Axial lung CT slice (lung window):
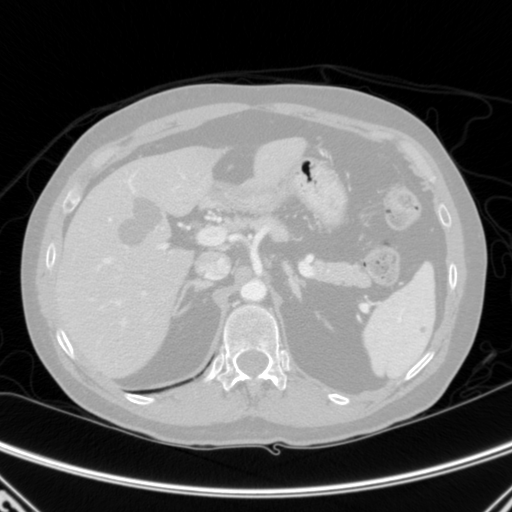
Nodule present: no